Aerial crown-view tile of a tropical tree (Barro Colorado Island, Panama), acquired 20240716:
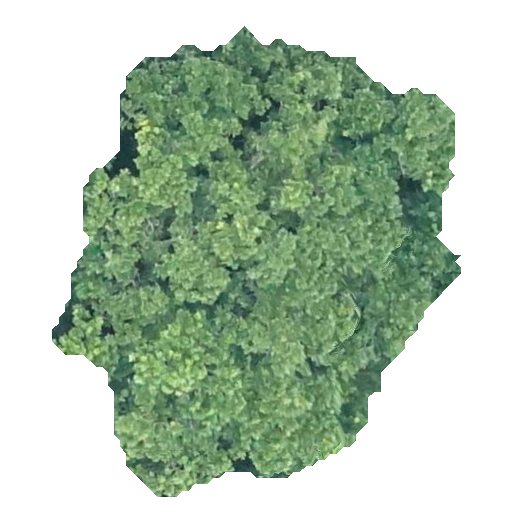
Species: Anacardium excelsum
GBIF accepted scientific name: Anacardium excelsum
Crown area: 206.585 m²